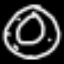
Label: donut